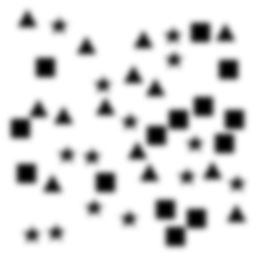
Squares: 14
Triangles: 14
Stars: 14
Total shapes: 42